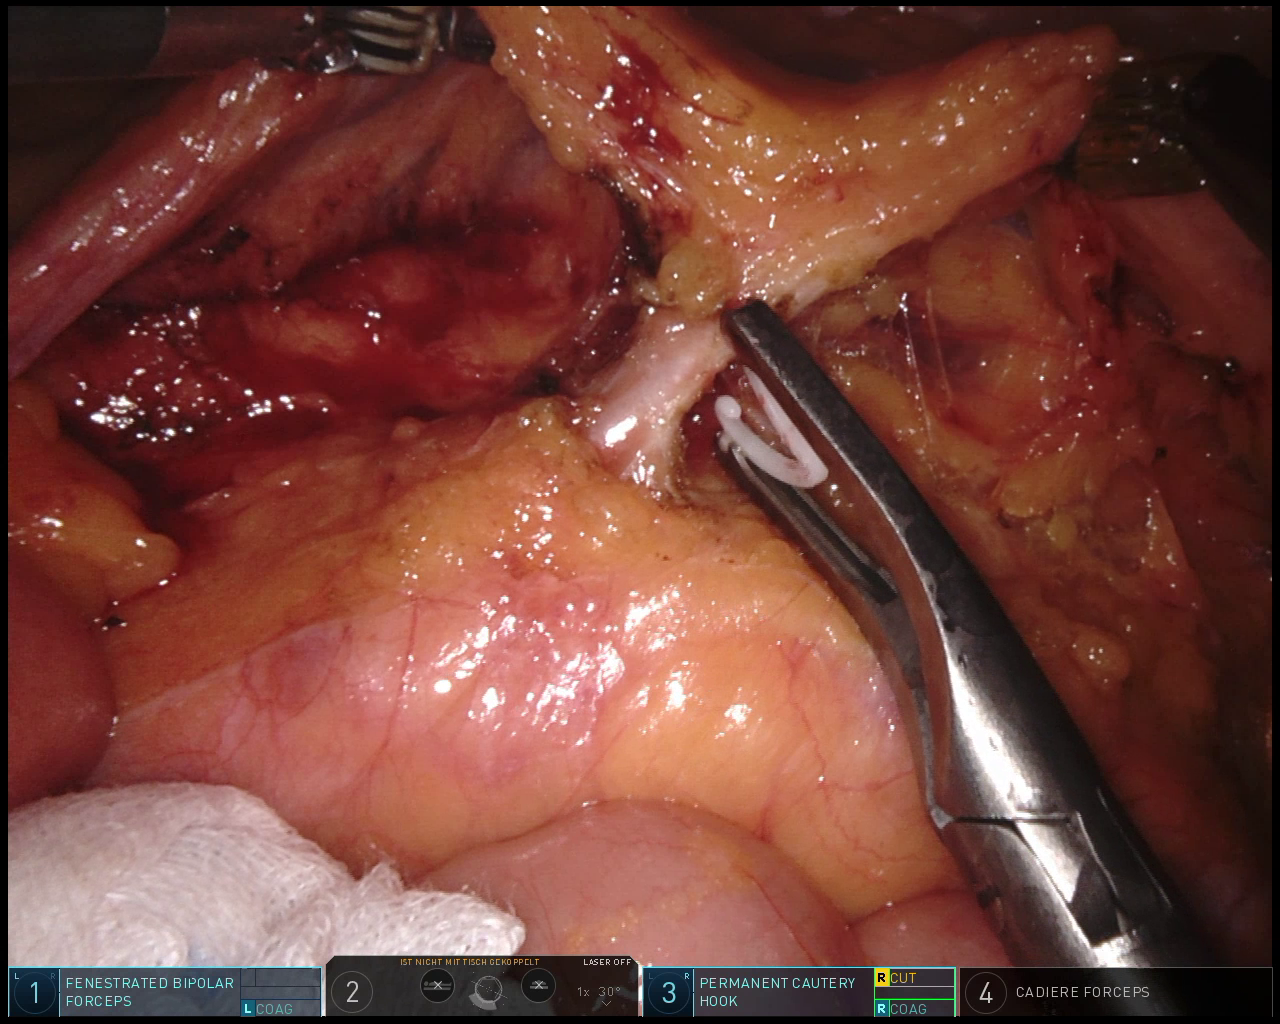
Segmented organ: inferior_mesenteric_artery
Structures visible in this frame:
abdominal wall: no
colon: no
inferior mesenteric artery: yes
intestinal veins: no
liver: no
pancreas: no
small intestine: yes
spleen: no
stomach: no
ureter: no
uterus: no
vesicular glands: no